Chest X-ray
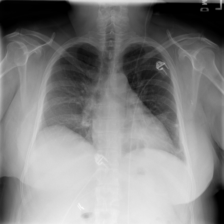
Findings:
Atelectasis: positive
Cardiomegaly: negative
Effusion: negative
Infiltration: negative
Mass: negative
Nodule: negative
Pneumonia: negative
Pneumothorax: negative
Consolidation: negative
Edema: negative
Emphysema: negative
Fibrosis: negative
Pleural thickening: negative
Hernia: negative